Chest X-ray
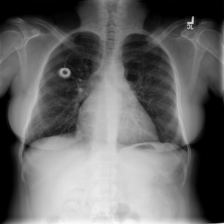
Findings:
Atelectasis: negative
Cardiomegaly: negative
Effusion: negative
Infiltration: negative
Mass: negative
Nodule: negative
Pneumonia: negative
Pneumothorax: negative
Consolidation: negative
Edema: negative
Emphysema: negative
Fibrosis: negative
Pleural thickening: negative
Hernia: negative